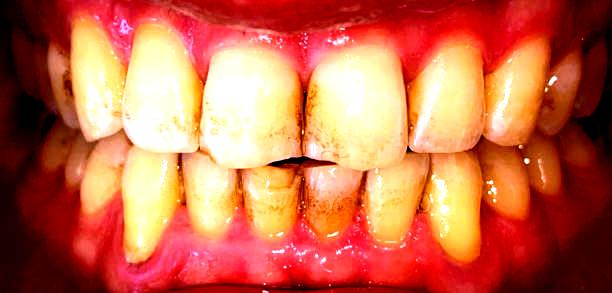
Condition: Gingivitis